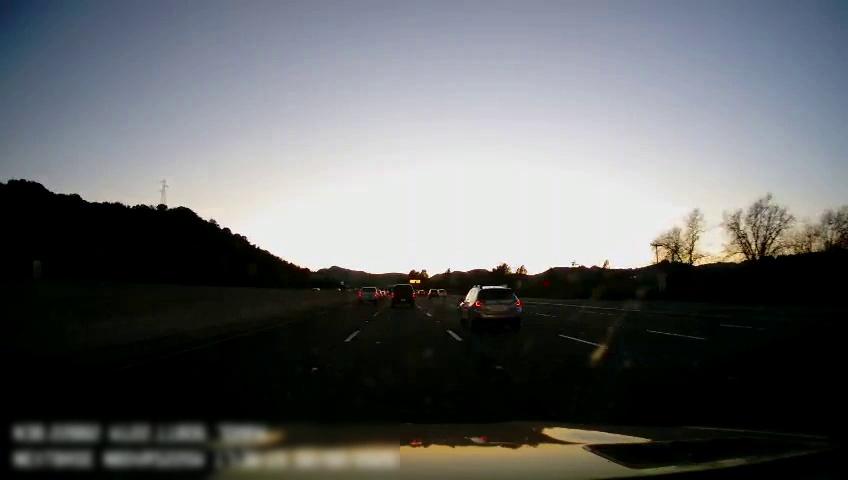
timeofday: Dusk/Dawn/Twilight
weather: Sunny
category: Drivable Space
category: Vehicles | SUV
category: Vehicles | Truck
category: Vehicles | Car
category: Vehicles | Car
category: Vehicles | Car
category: Vehicles | SUV
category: Lanes | Alternate Lane
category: Lanes | Current Lane
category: Lanes | Current Lane
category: Lanes | Alternate Lane
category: Lanes | Alternate Lane
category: Lanes | Alternate Lane
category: Lanes | Alternate Lane